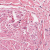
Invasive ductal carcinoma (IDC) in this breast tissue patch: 0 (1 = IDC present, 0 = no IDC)